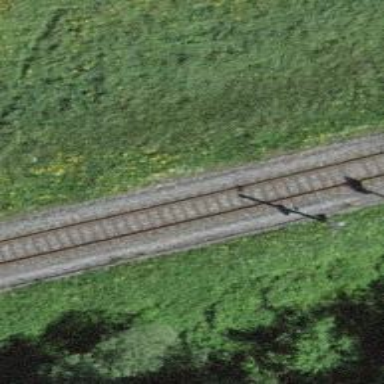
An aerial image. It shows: Single-track electrified railway with contact line.